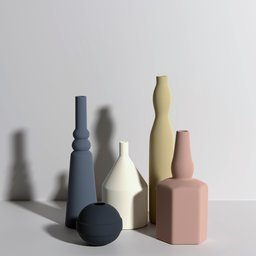
Label: decoration